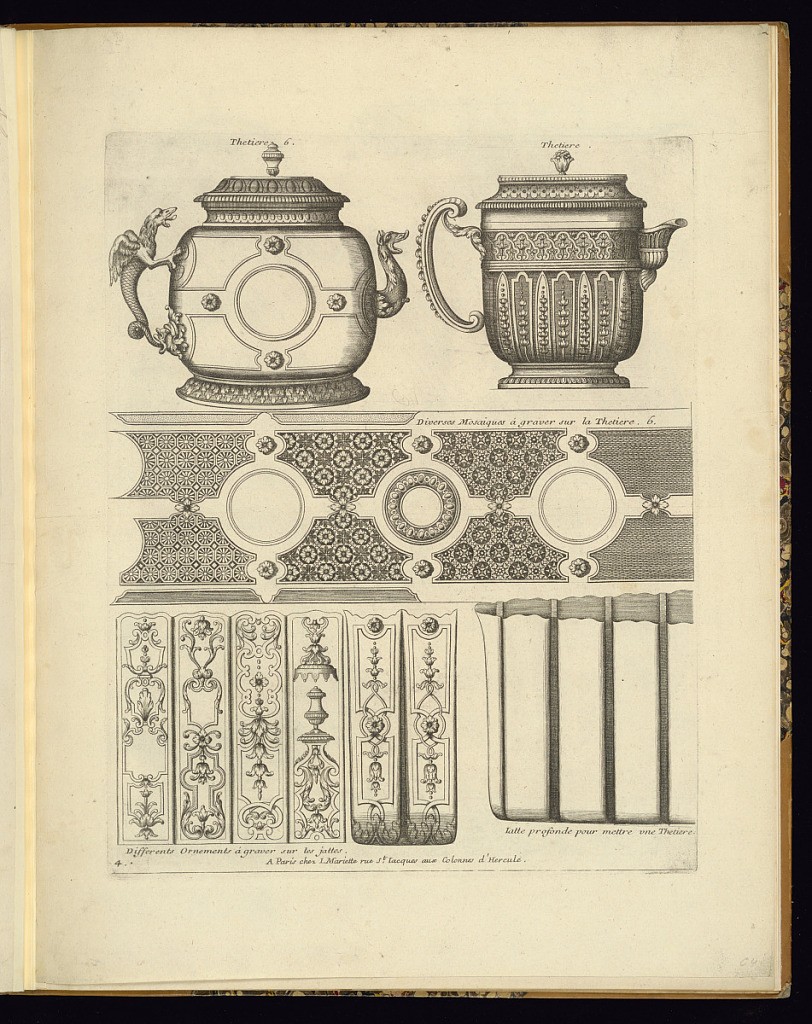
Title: Ornament Designs for use on Teapots and Bowls
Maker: Masson, French, active late 17th and early 18th century
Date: late 17th–early 18th century
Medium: Etching and engraving on paper
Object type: Print
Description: Designs for two teapots along with detailed ornament for the decoration of teapots and bowls featuring strapwork, scrolling leaves, acanthus leaves, fleurons, flowers, rosettes, gadrooning, diaper patterns, mosaics, mythological creatures as the handle and spout with dragon heads and fish scales. The designs are identified with lettered inscriptions. The plate is numbered and includes the publisher's address below.